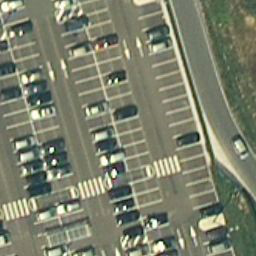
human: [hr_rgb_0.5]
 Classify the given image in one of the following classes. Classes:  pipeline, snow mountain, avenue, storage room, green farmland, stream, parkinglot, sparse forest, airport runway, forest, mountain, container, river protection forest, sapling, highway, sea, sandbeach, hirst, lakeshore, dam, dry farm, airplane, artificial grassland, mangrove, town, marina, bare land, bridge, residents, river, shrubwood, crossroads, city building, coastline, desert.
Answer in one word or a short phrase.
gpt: parkinglot